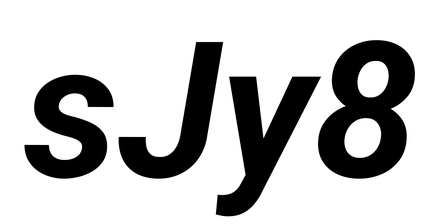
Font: Roboto-Italic_Bold_Italic